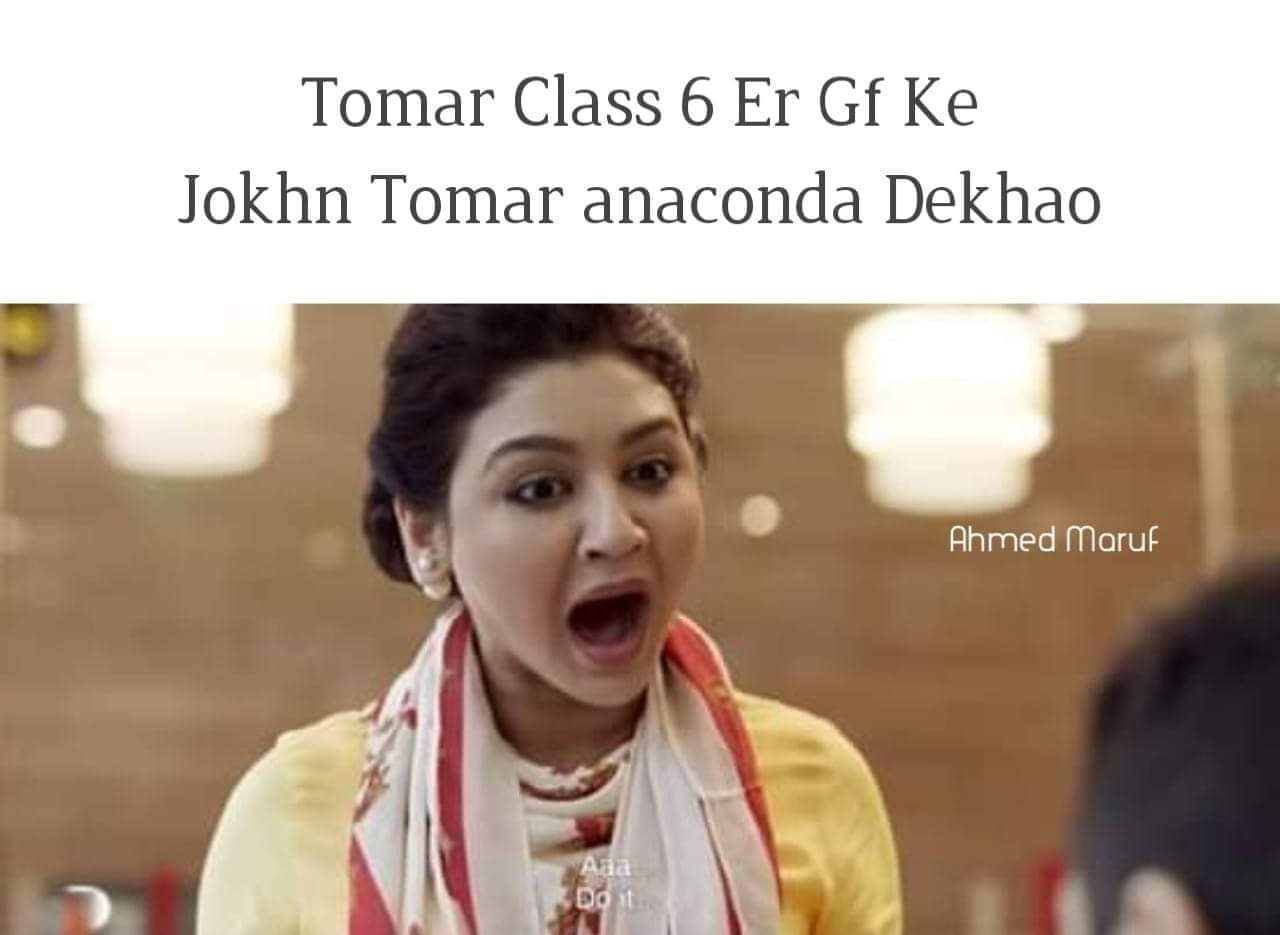
Caption: Tomar Class 6 Er GF Ke Jokhn Tomar anaconda Dekhao
Label: hate